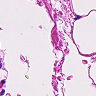
Metastatic tissue present: no